Breast ultrasound image
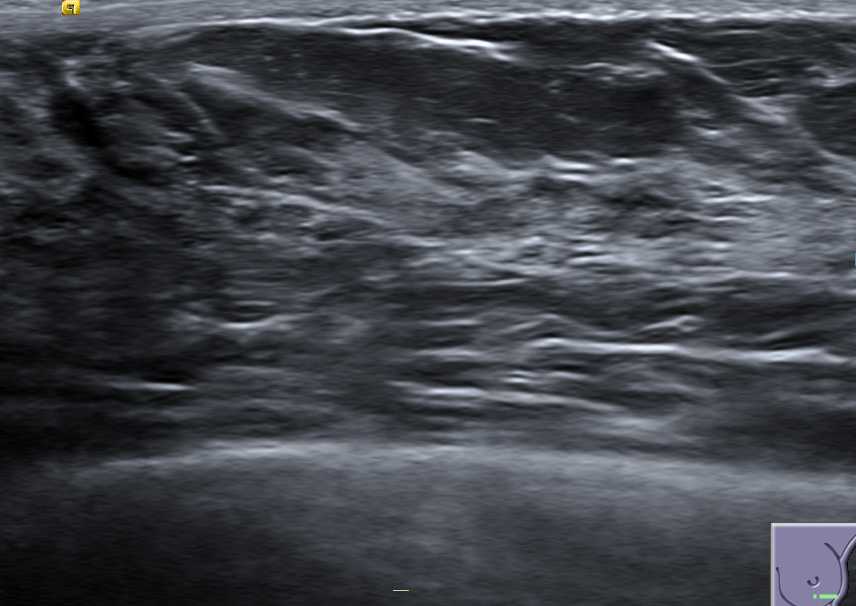
Diagnosis: normal